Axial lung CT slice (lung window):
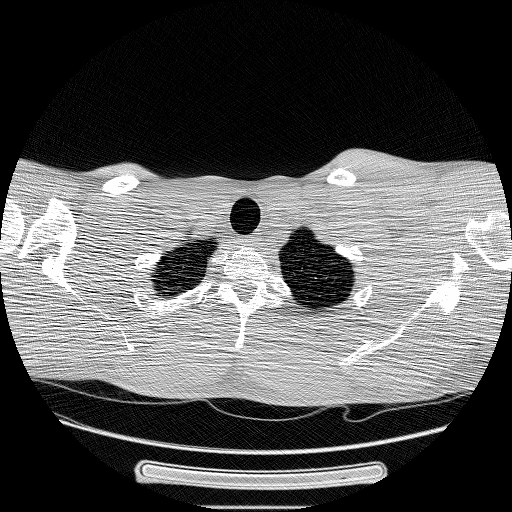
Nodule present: no